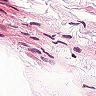
Metastatic tissue present: no